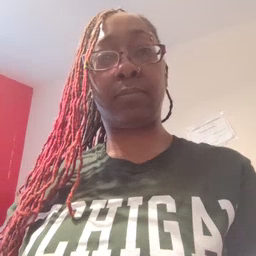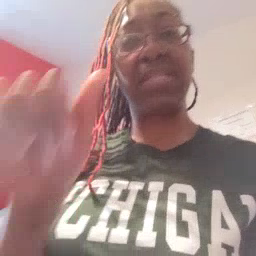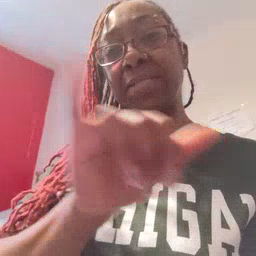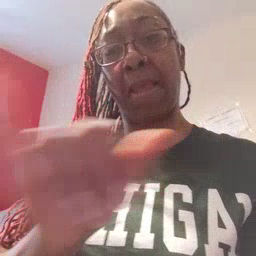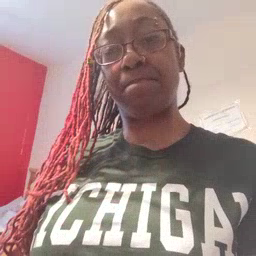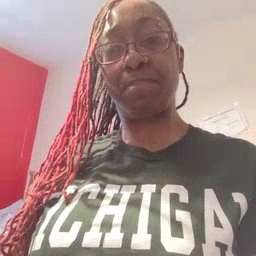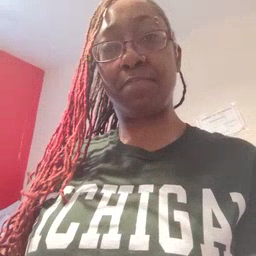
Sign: same